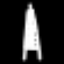
Label: The Eiffel Tower